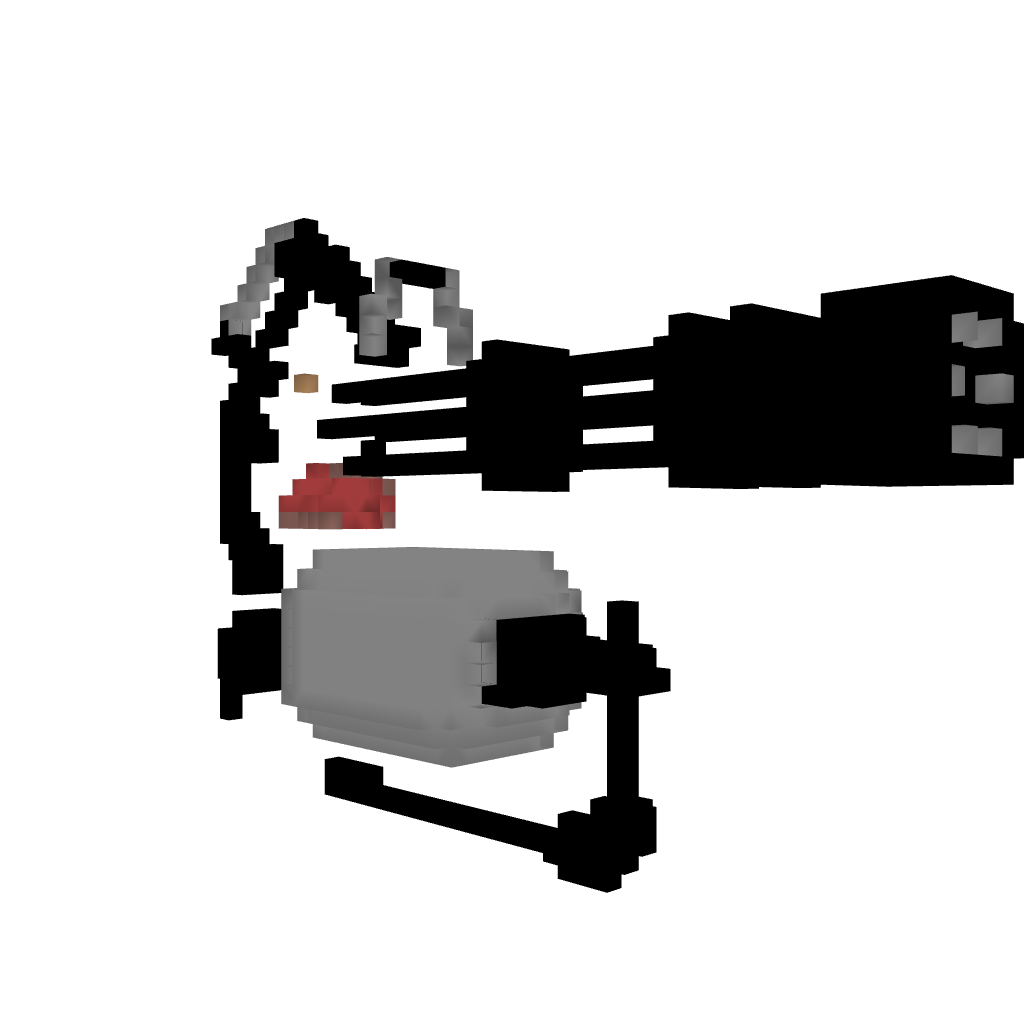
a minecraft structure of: minigun bad low quality